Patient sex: F
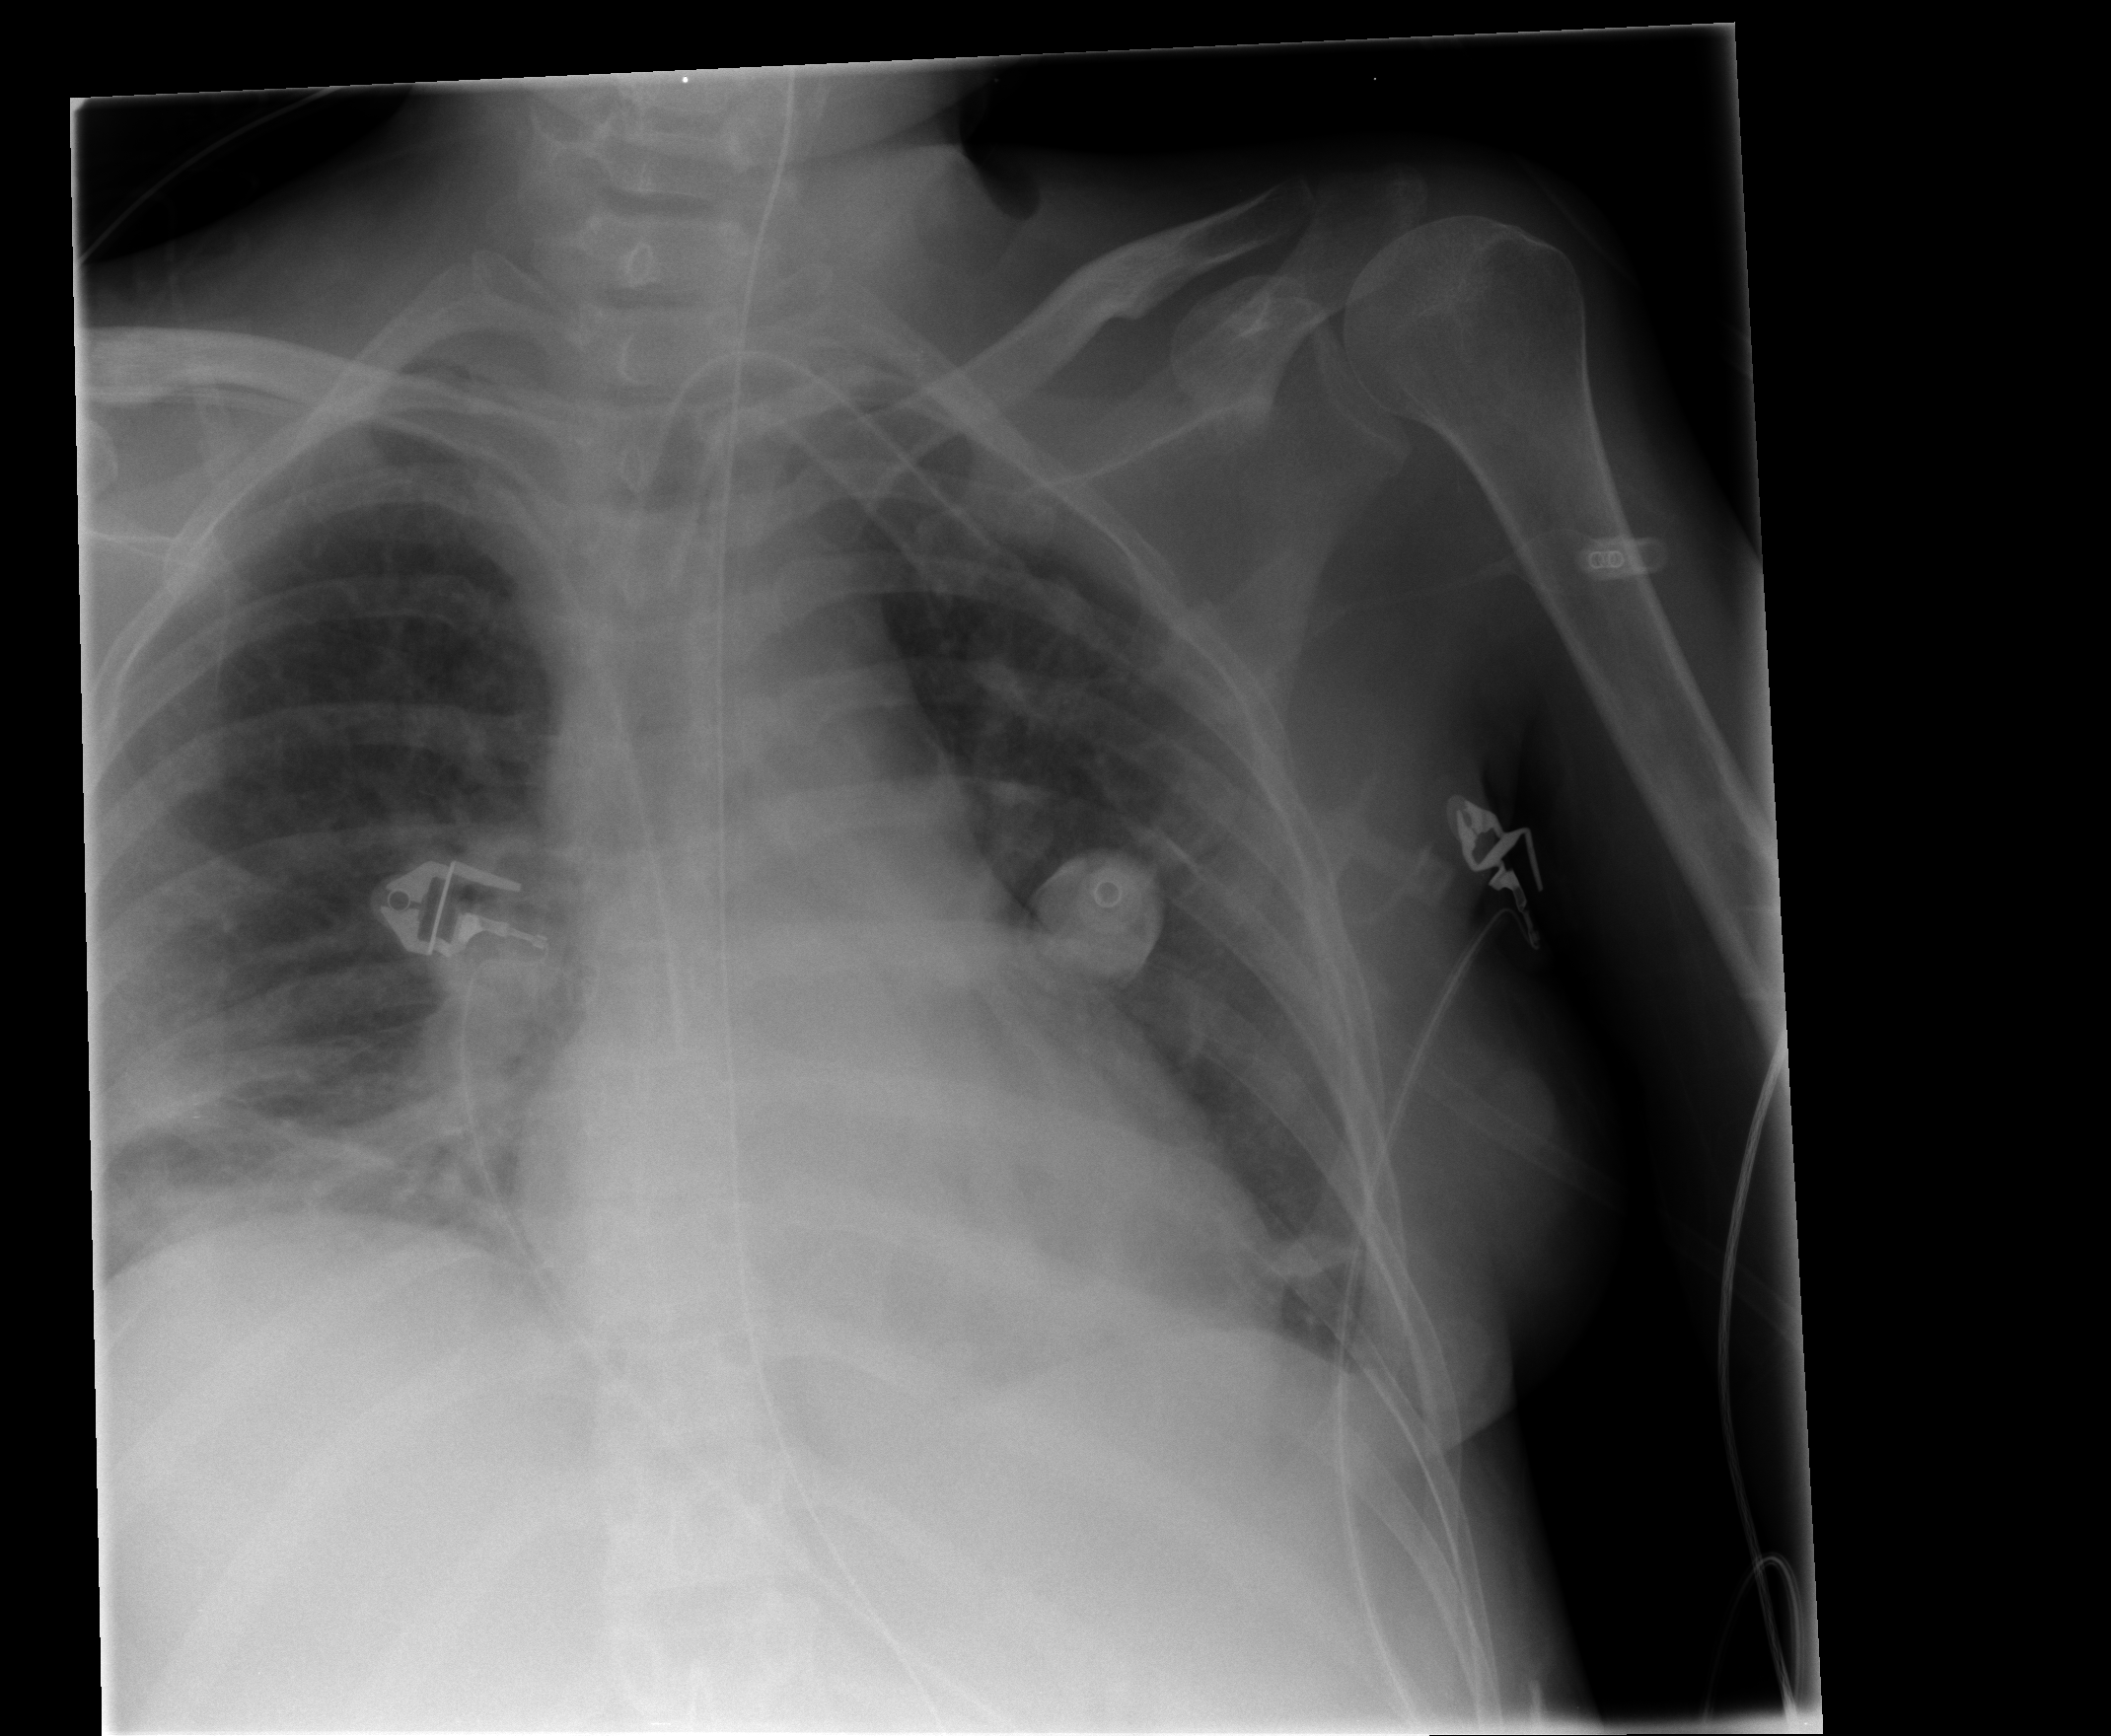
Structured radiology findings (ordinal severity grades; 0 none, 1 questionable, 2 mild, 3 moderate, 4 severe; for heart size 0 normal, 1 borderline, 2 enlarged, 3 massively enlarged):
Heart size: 0
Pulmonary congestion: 0
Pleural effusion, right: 2
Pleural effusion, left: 1
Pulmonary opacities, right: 2
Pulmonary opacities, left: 1
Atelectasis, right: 2
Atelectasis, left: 0